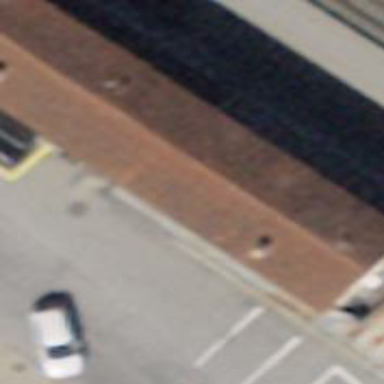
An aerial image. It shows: Train station building with gabled roof.